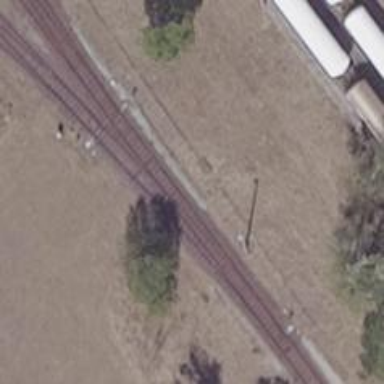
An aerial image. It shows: Railway yard used for servicing trains.